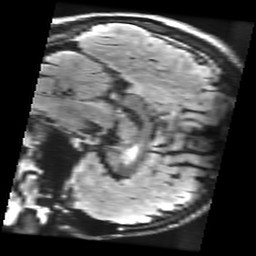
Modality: FLAIR
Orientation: sagittal
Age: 20
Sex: male
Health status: healthy
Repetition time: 12 s
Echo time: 0.09782 s